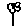
Label: flower